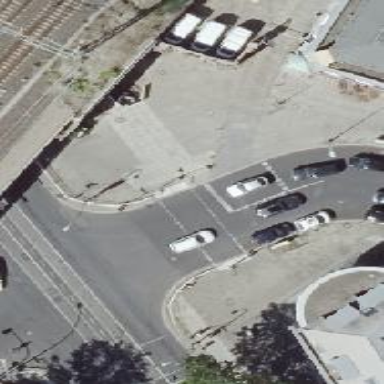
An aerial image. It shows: Road crossing with traffic signals.